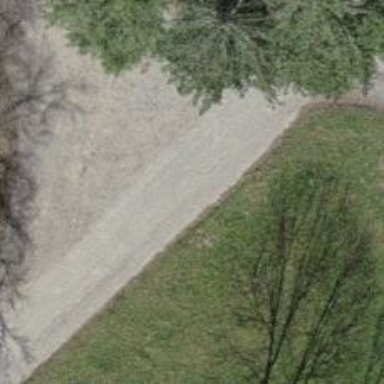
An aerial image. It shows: Unclassified road.